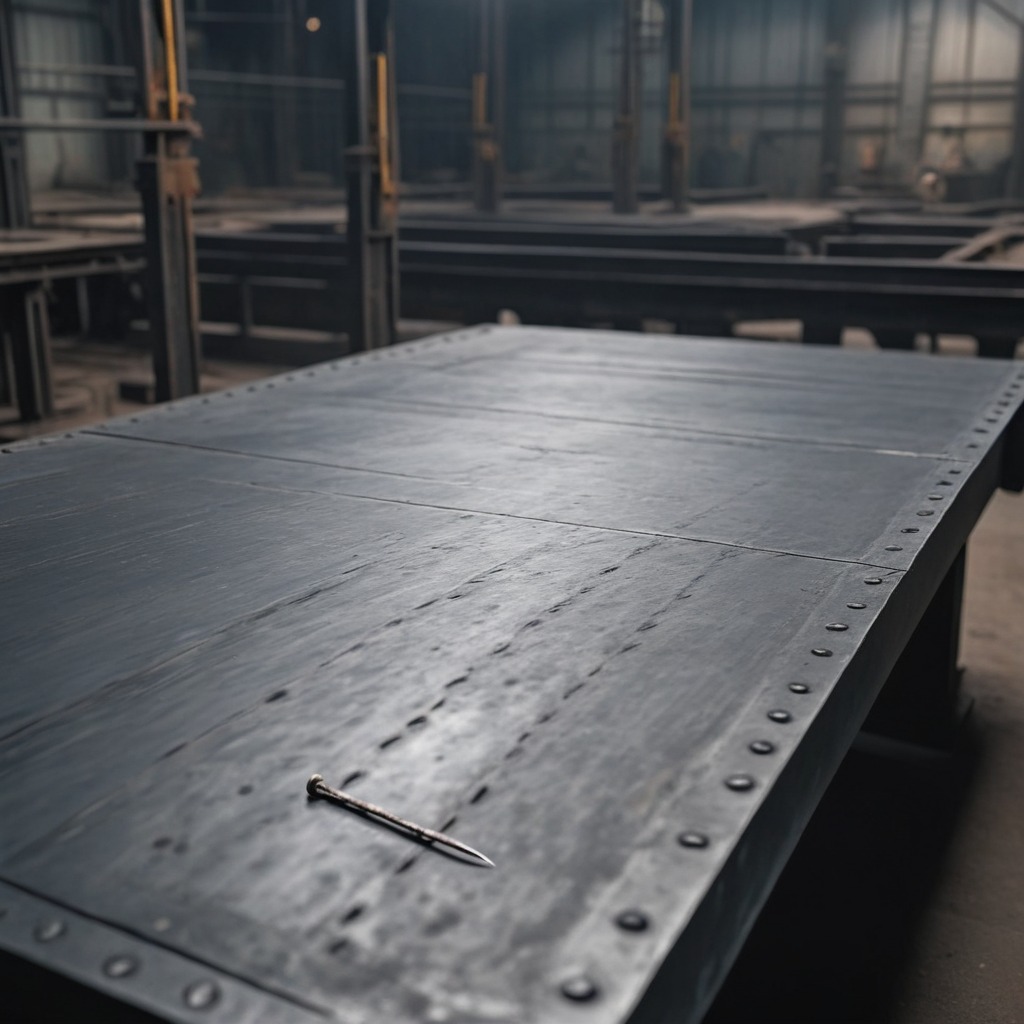
A nail is lying on a cold steel table in a mining workshop.